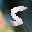
Label: 5